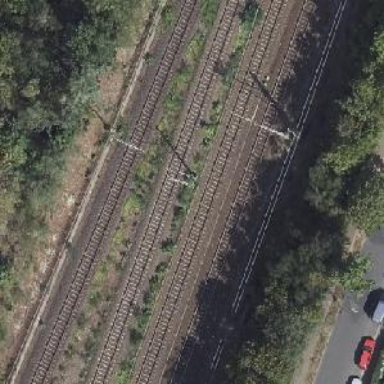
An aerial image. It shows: Catenary mast for power lines.